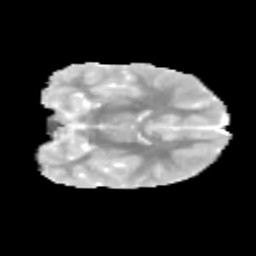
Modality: MD
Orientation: coronal
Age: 9
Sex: female
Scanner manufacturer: siemens
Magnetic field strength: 3 T
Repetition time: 3.8 s
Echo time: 0.07 s